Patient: sex M, age 78
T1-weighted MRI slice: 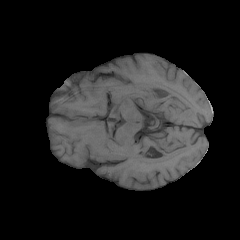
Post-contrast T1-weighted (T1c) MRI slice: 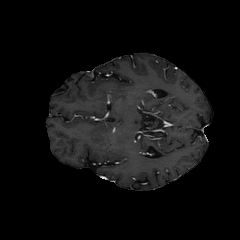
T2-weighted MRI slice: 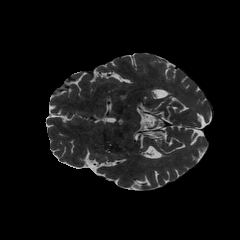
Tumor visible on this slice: yes
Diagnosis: Glioblastoma, IDH-wildtype
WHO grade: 4